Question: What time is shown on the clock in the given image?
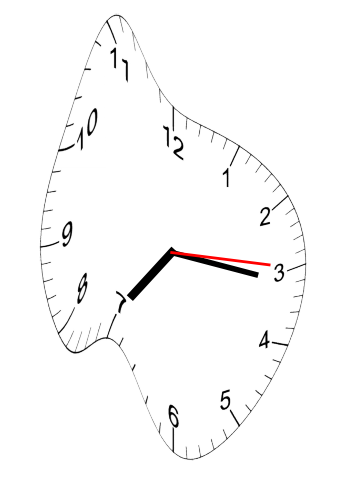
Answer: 07:16:15